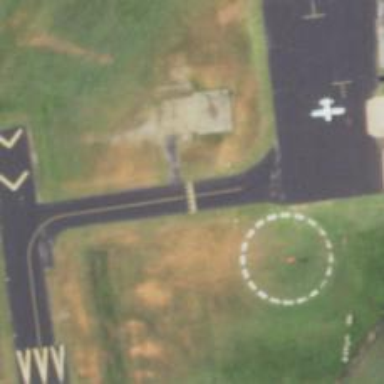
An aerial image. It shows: Image of taxiway at airport.